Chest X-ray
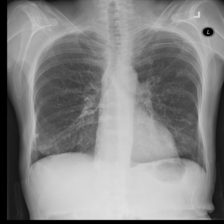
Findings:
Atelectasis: negative
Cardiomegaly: negative
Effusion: negative
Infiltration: negative
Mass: negative
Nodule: negative
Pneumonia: negative
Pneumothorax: negative
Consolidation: negative
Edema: negative
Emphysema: negative
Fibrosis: negative
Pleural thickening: negative
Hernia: negative